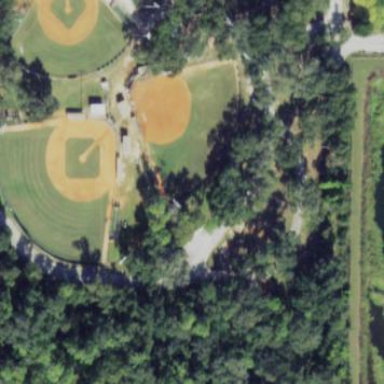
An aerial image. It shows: Baseball pitch for leisure land.